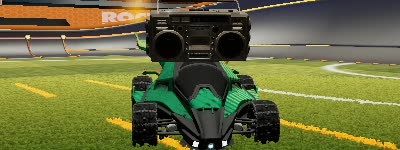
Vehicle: aftershock